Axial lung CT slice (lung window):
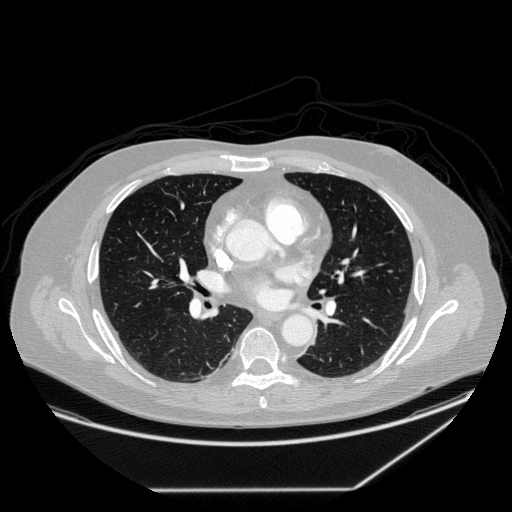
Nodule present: no